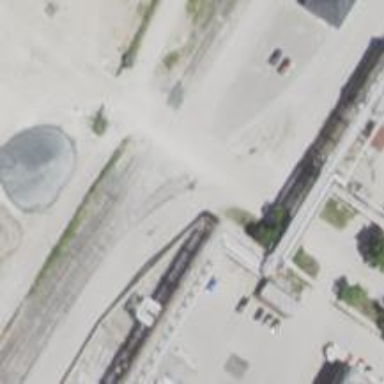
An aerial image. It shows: Railway yard.